Question:
Why are the offsets: 0 4 8 16 and 24? int = 4 bytes, double = 8 bytes. Why are there x's on the markings? How do you know when to use x's?
How does the other 2 structs and union offsets work?
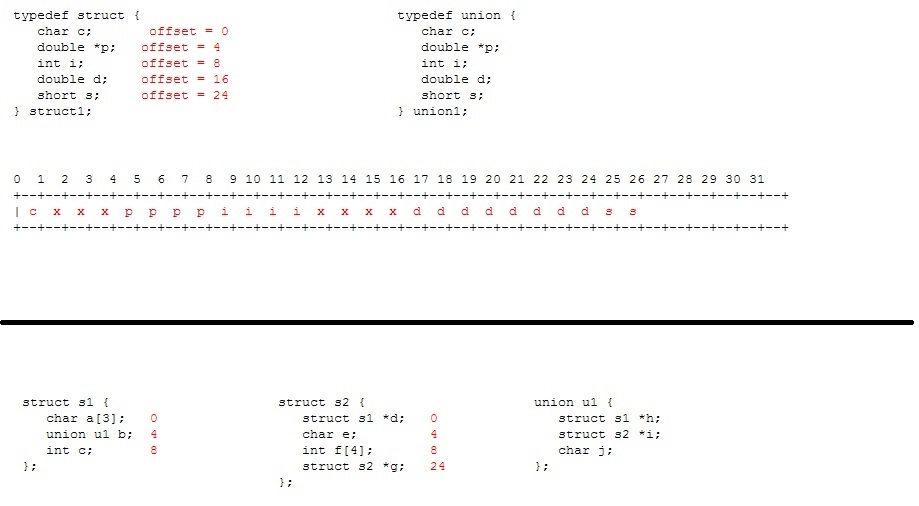
Answer: Because a data type generally aligns to its size. So a four-byte integer will usually begin on a multiple of four bytes. This is not always necessary but it's often an efficiency method. It necessary in some architectures in that they'll actually crash (raise some sort of error) if you try to access misaligned data.
The reason you have the 'x' characters is because they're the padding required to align the following data item.